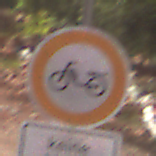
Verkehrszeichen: VerbotMofas
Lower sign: HinweisDurchVerbaleAngabe4
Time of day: MorningAfternoon
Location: Outdoor (Nature)
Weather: Clear
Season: Summer
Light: Natural